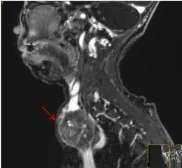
CT and MRI examinations. (F) Enhanced MRI scan of the neck in sagittal position.
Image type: radiology (mri)